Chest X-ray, AP view. Patient: 54 years old, sex M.
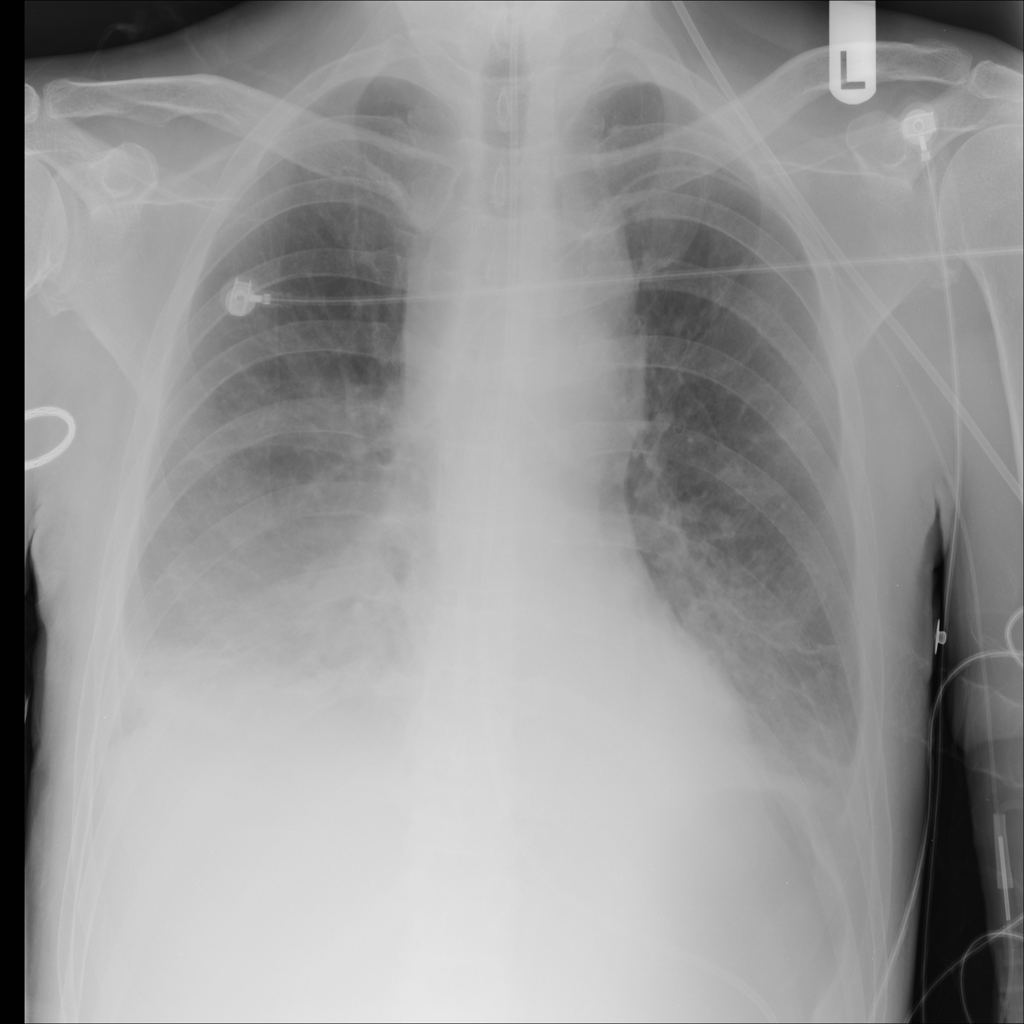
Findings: Effusion